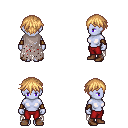
a pixel art fantasy rpg character, female body template, dark elf, purple skin, gray tattered cape, red pants, light blonde short bangs hairstyle, cloth bracers, brown shoes, four views (front, back, left, right), 2x2 character sprite sheet, small pixel art, hard edges, no anti-aliasing